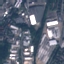
Land use / land cover class: Industrial